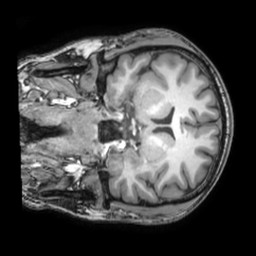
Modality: T1w
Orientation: coronal
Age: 23
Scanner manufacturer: philips
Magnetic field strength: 3 T
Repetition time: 0.007 s
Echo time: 0.003501 s